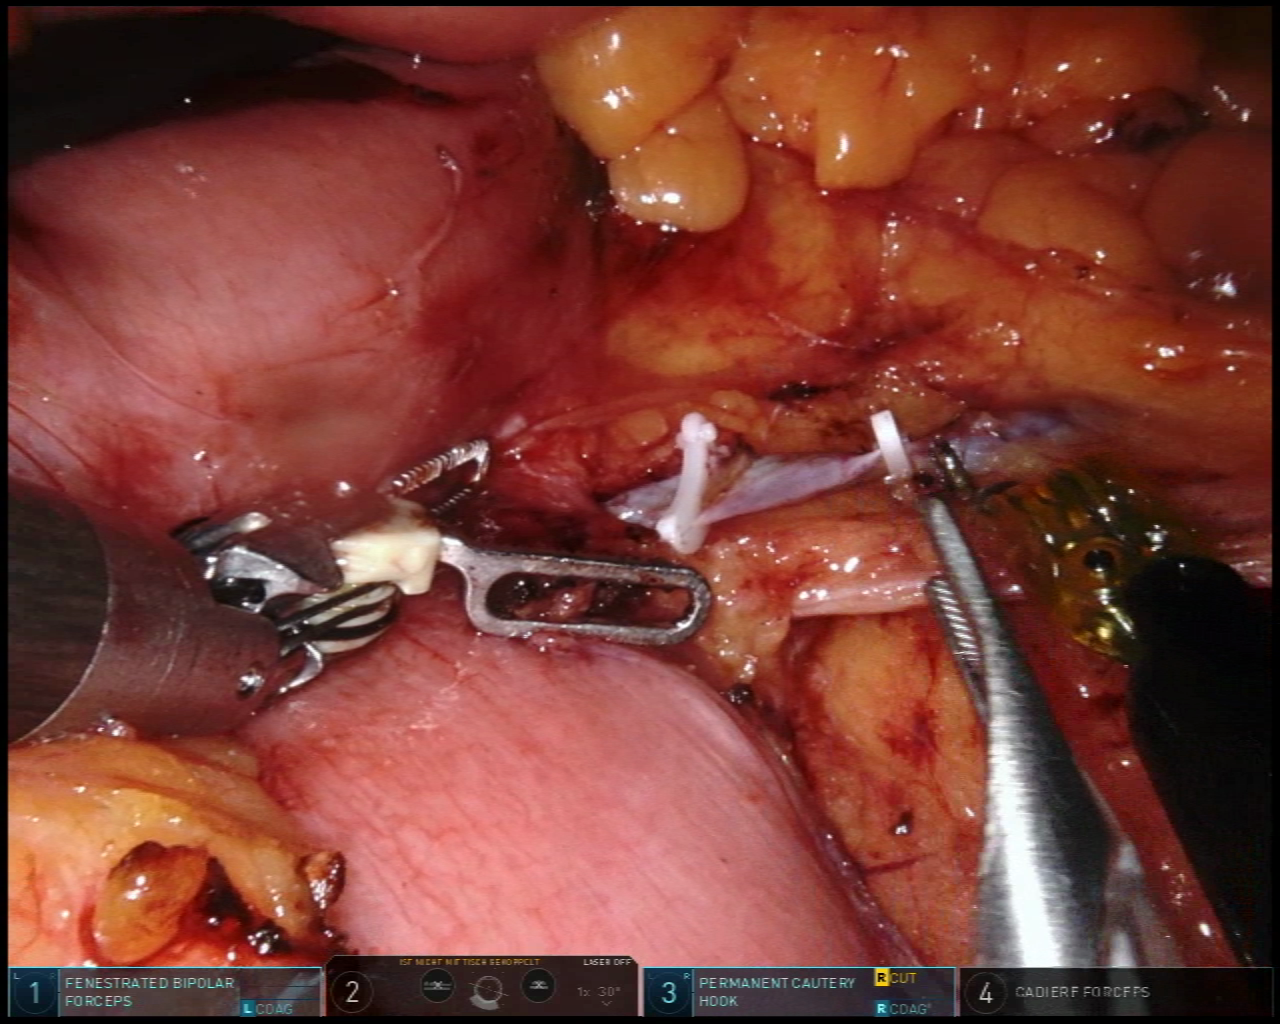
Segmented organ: intestinal_veins
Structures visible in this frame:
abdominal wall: no
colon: yes
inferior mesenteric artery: no
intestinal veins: yes
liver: no
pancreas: no
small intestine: yes
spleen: no
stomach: no
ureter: no
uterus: no
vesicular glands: no